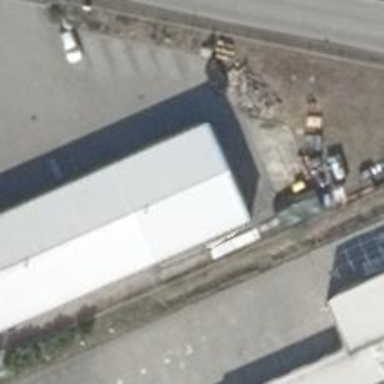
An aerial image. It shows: Car repair shop.